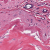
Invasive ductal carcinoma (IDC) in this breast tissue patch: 0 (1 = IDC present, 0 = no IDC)